Aerial crown-view tile of a tropical tree (Barro Colorado Island, Panama), acquired 20250512:
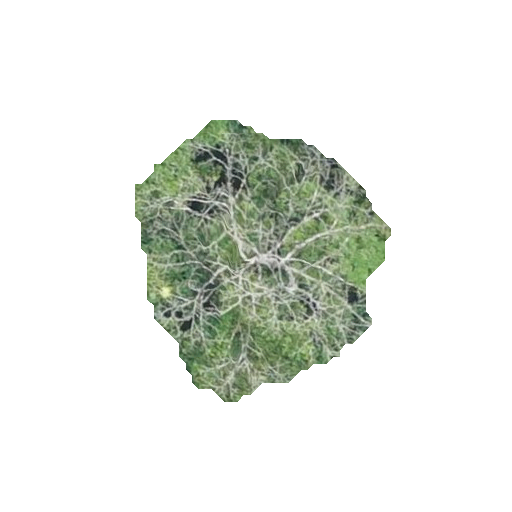
Species: Tabebuia rosea
GBIF accepted scientific name: Tabebuia rosea
Crown area: 72.895 m²